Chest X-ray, PA view. Patient: 66 years old, sex M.
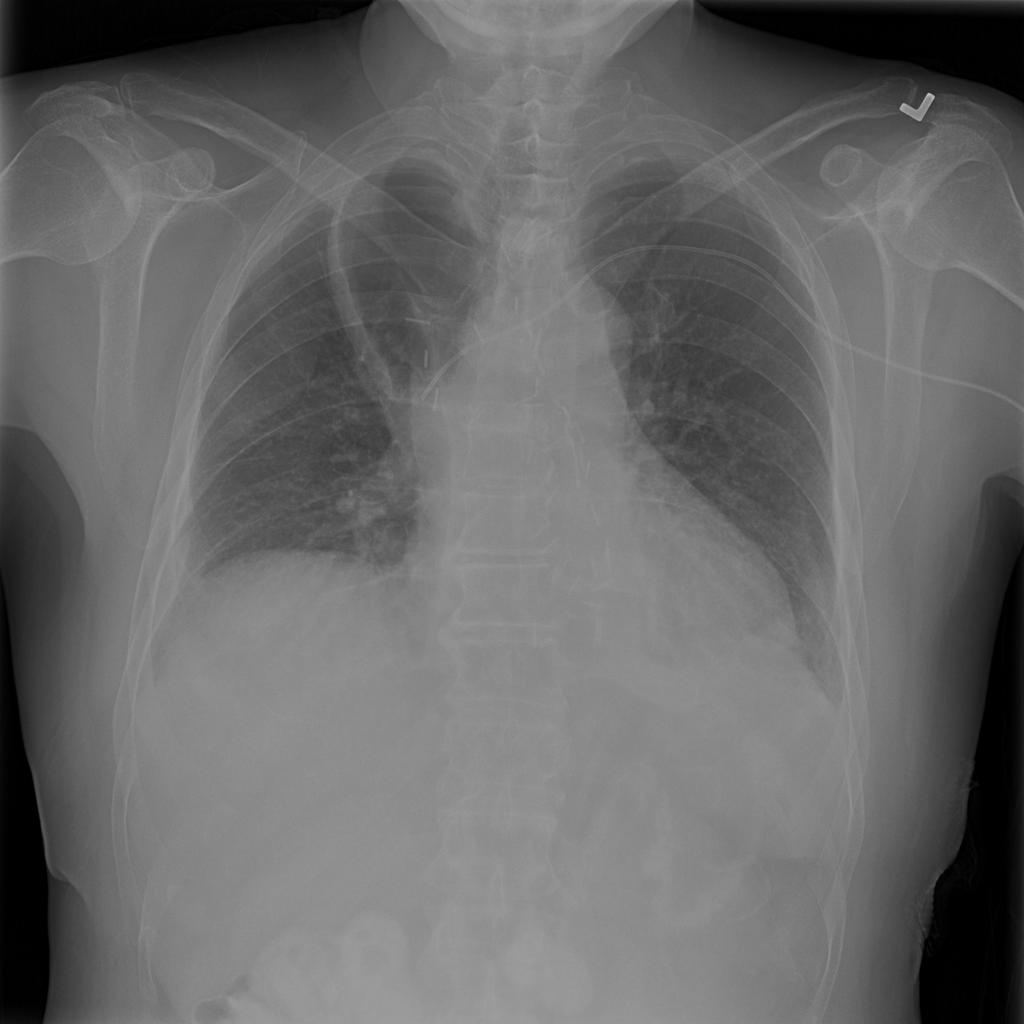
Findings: Effusion